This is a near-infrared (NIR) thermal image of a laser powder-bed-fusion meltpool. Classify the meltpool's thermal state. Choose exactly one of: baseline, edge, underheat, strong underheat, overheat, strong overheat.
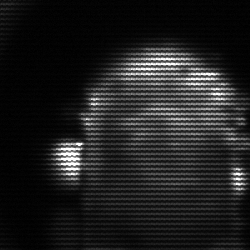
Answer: baseline